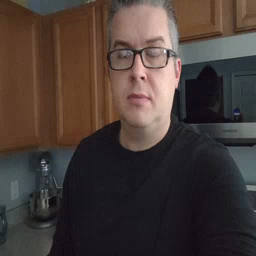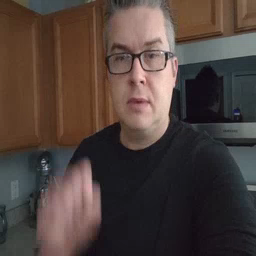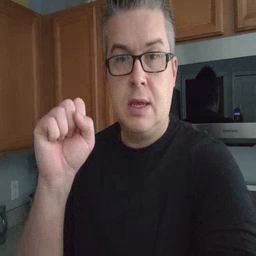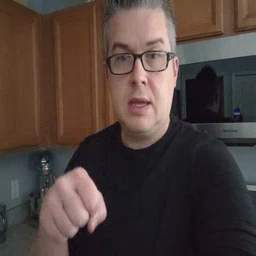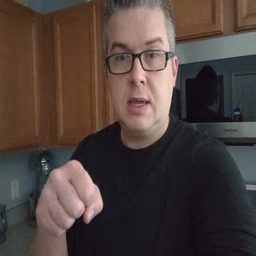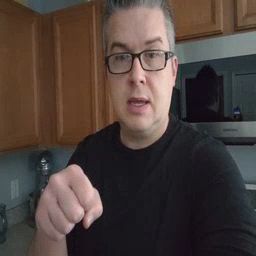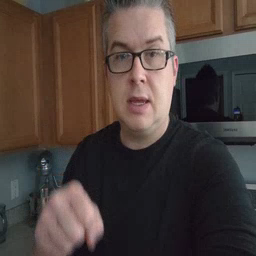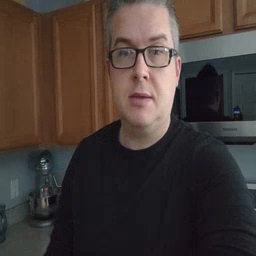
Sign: can